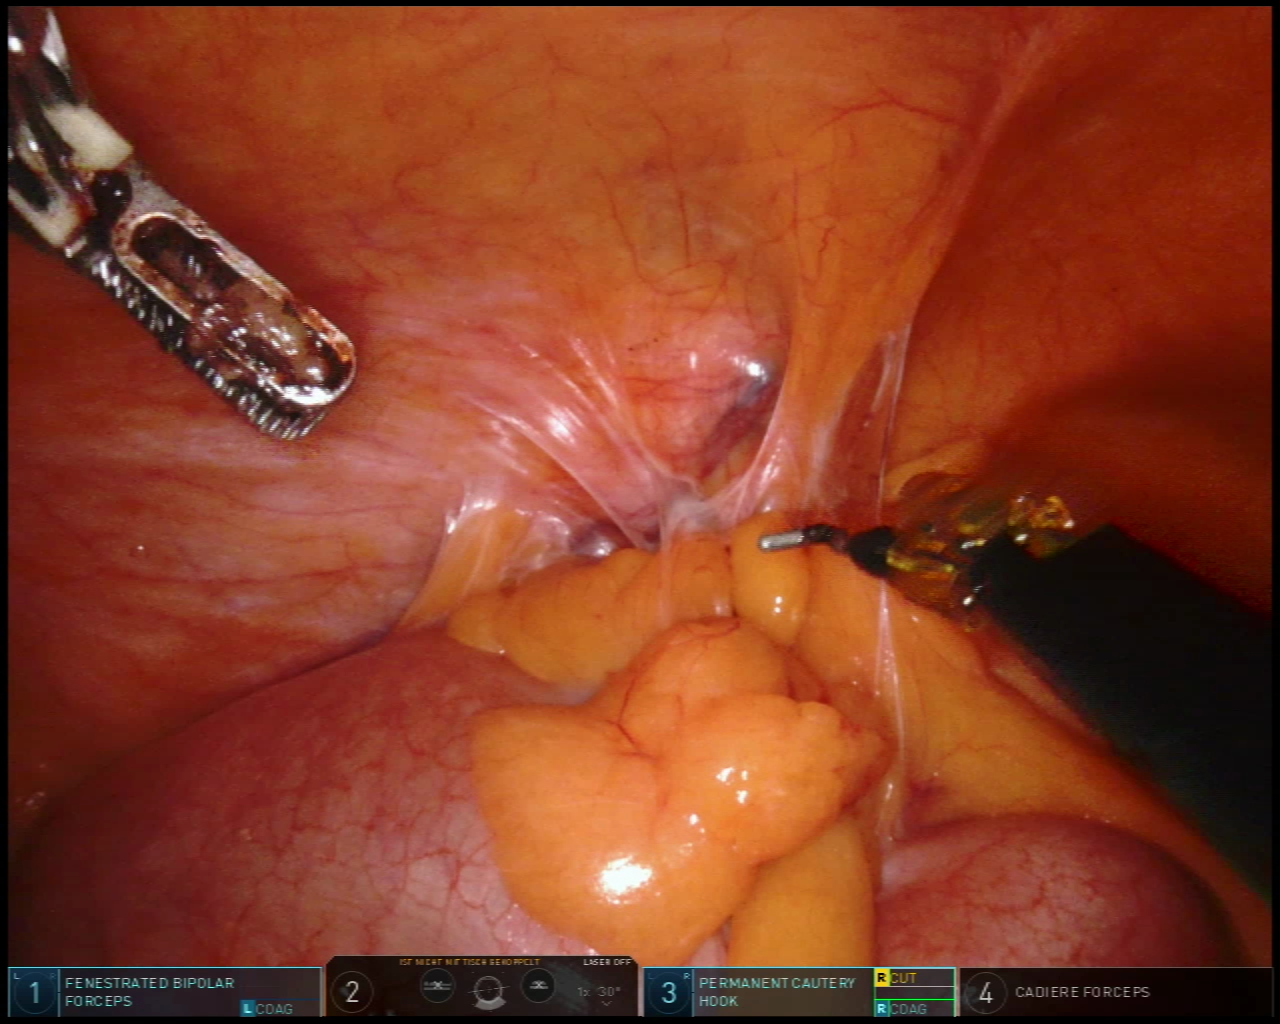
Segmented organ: colon
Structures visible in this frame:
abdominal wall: yes
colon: yes
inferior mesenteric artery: no
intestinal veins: no
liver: no
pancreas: no
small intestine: no
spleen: no
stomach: no
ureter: no
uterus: no
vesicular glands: no